Question: ## Background
I am writing my first c# application, and would like to display the results of an SQL query in my application.
I would like the query to run against the database on a button click event. The results are to be displayed as read only and I would like them to be displayed in a table, not text boxes.
## Form
What I have managed to create so far by drag and dropping from the 'ToolBar' in Visual Studio 2014.

## SQL query
'''
select * from station
'''
This isn't my exact query but it doesn't differ much as is still a select statement.
## What I have done so far
- - -
## Question
Could some one point me in the right direction? I don't necessarily want someone to write the code just advise what the next step is.
## My guess
I create some kind of event on button click that runs the query and brings back the records in the datagridview?
I have no idea how to do the above is it is correct however.
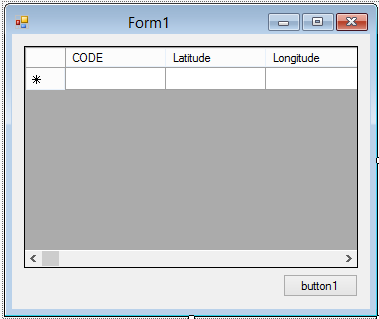
Answer: If you double click "button1" in visual studio it should create the event for you and take you to the code. Then you need to write the code that will execute when the button is clicked. Take a look at this question: <URL>